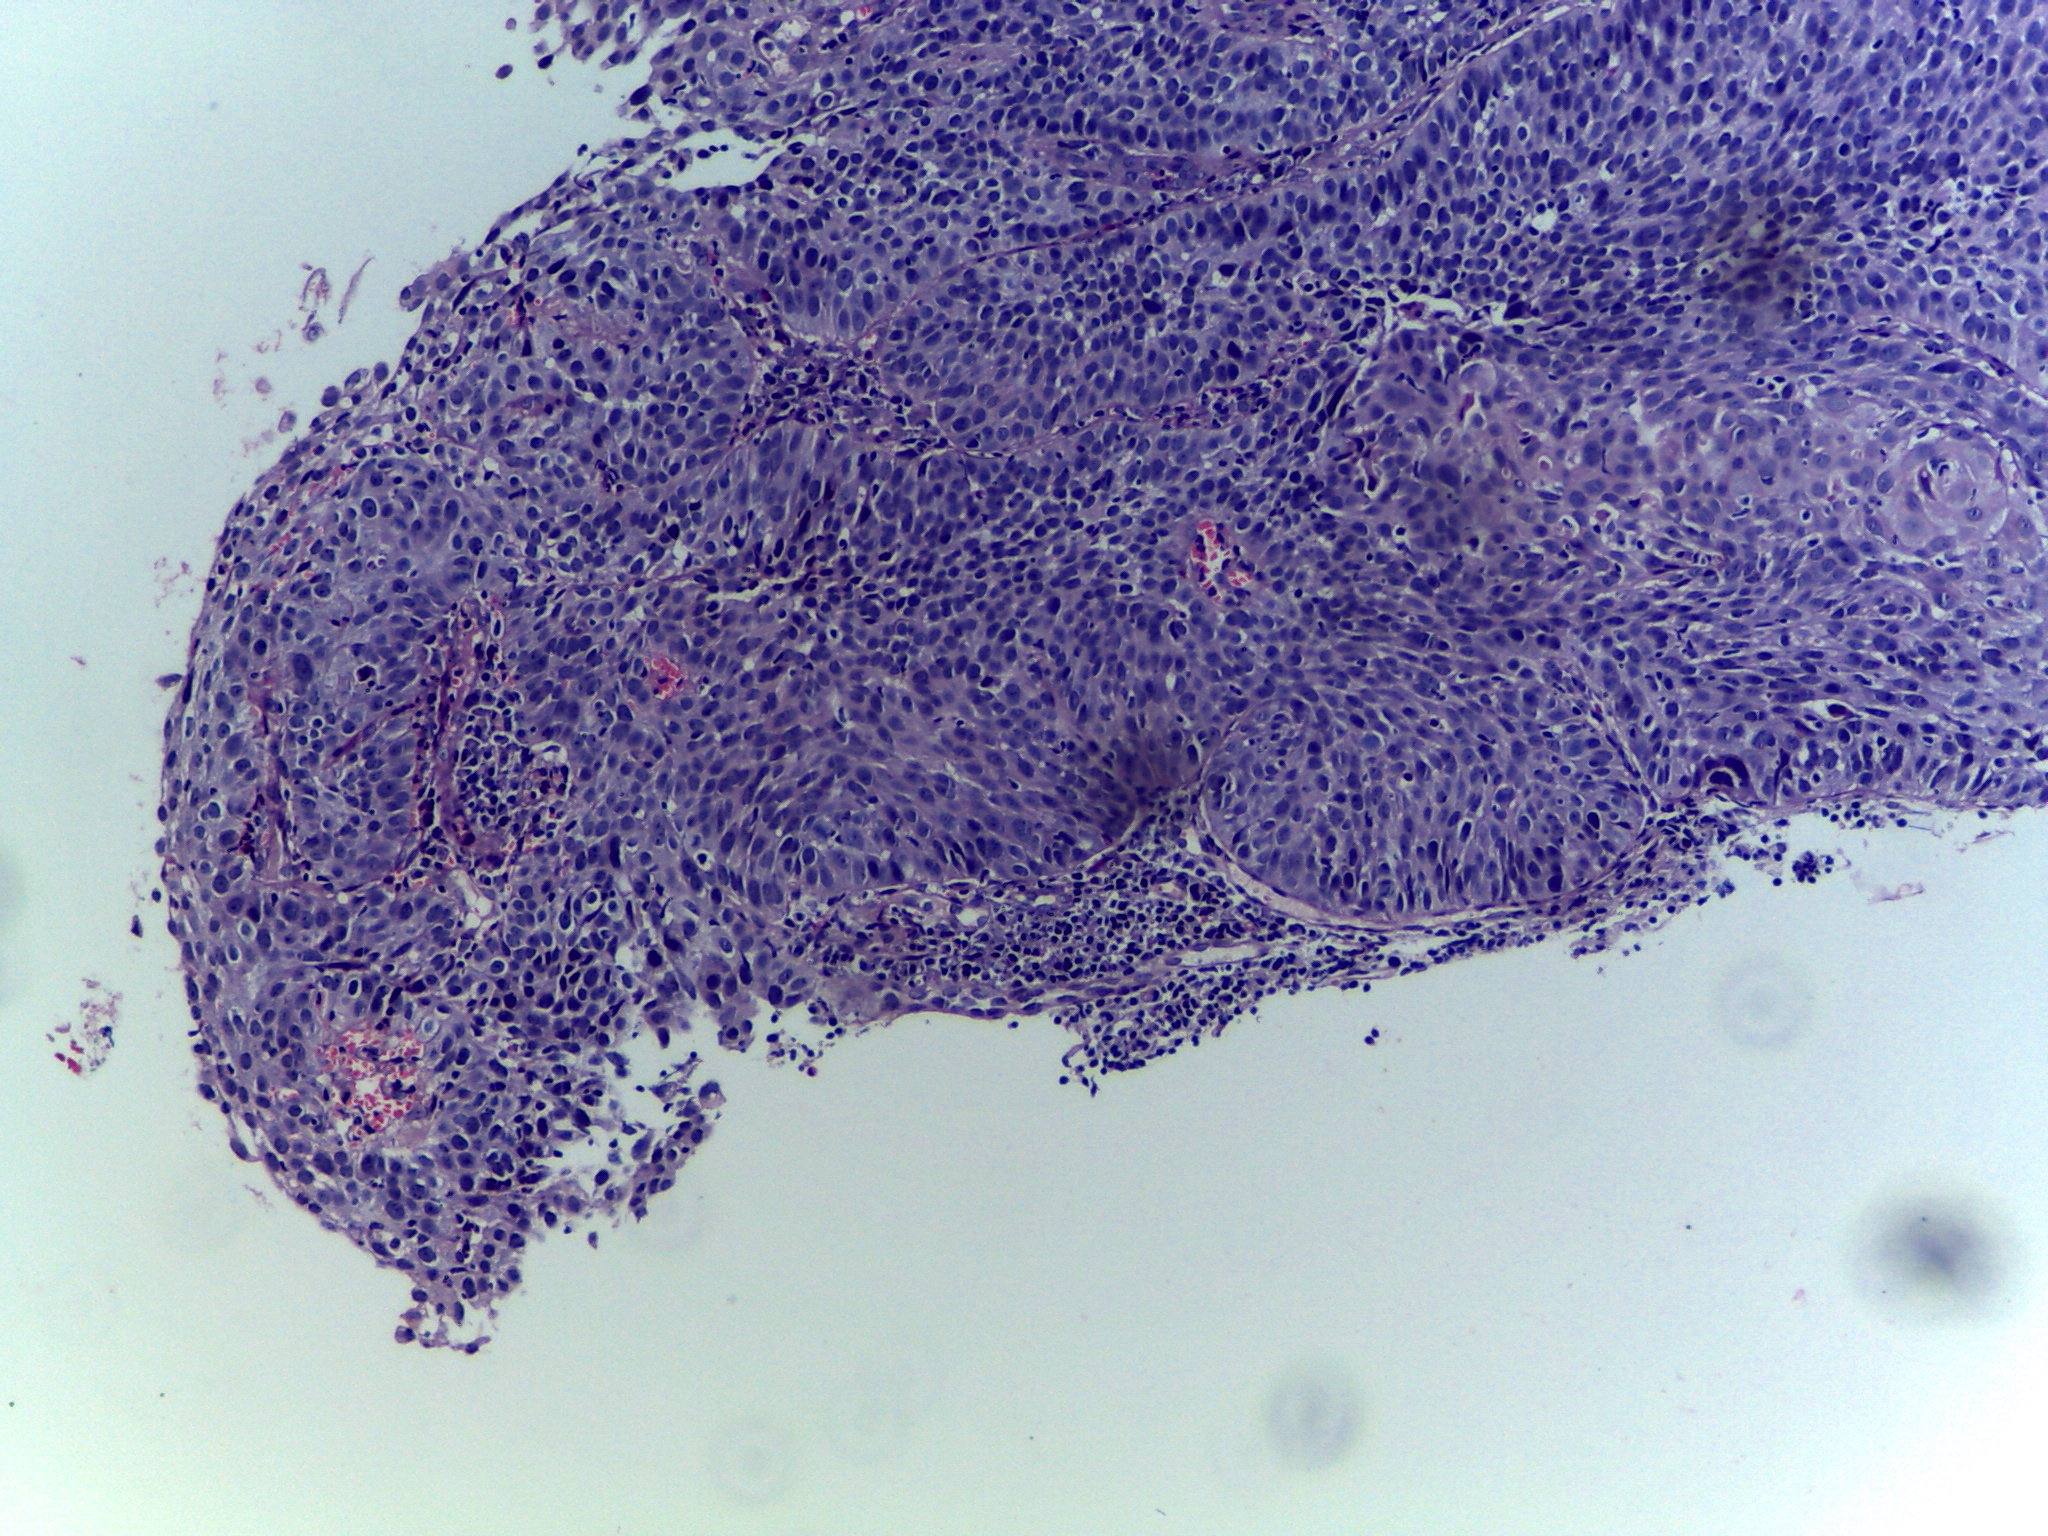
Diagnosis: OSCC